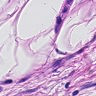
Metastatic tissue present: yes